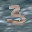
Label: 3